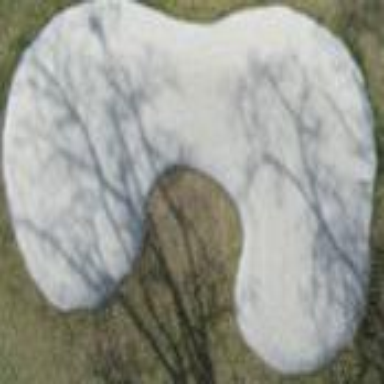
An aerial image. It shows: Golf bunker filled with natural sand.